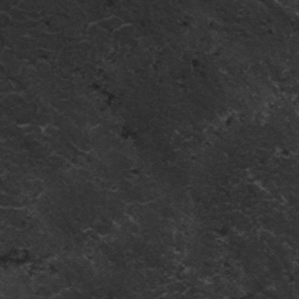
Label: frost